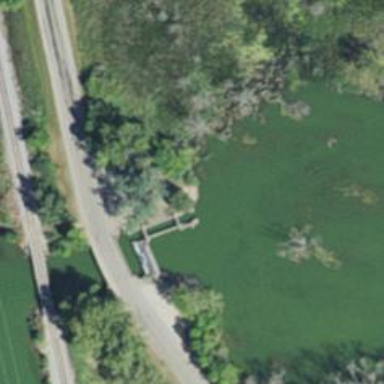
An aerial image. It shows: Lock gate on waterway.